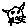
Label: cat